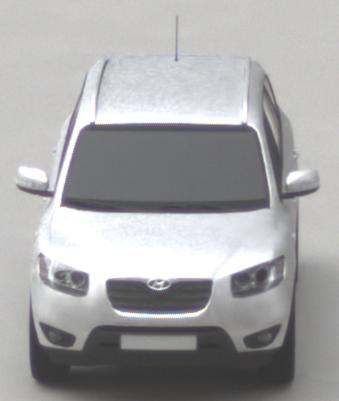
Make: Hyundai
Model: Santa Fe 2.4
Detailed model: Santa Fe (CM)
Model produced from: 2010/01
Model produced until: 2012/09
Doors: 5
Color: white
Road condition: dry road
Daytime: midday
Contrast: low contrast